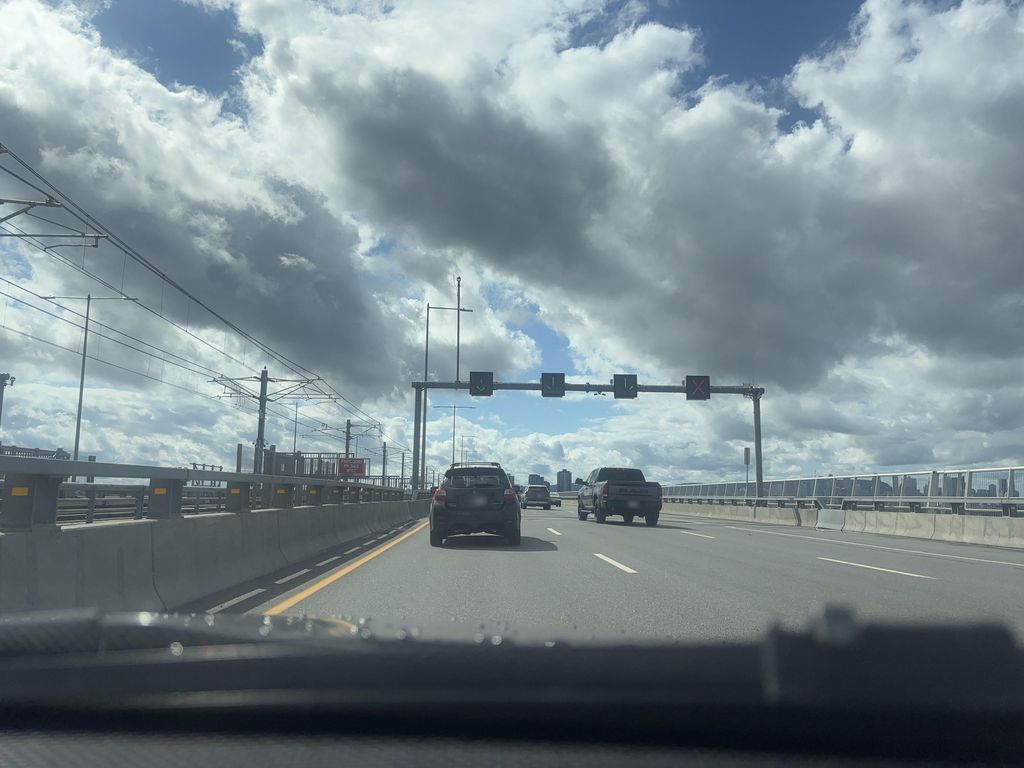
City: montreal